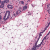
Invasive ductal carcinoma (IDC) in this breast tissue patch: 0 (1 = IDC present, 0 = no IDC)